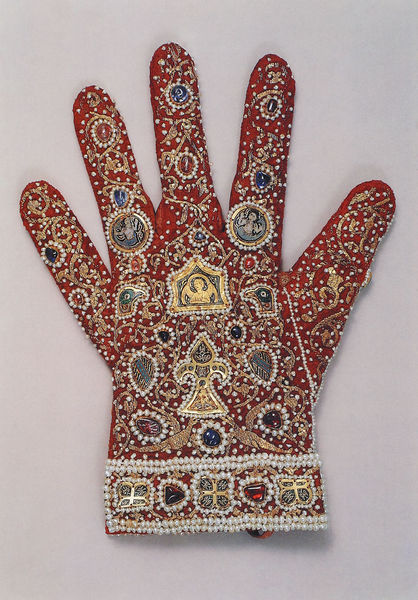
Titel: Handschuh des Krönungsornates Kaiser Friedrichs II.
Institution: Wien, Schatzkammer
Schlagwörter: blau, hand, weiß, handschuh, schmuck, rot, muster, ornament, band, silber, steine, vögel, gold, edelsteine, perle, perlen, engel, medaillon, religiös, heilige, email, christentum, ikone, byzanz, byzantinisch, g